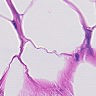
Metastatic tissue present: no